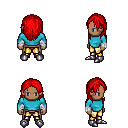
a pixel art fantasy rpg character, male body template, human, dark skin, teal long-sleeve shirt, gold greaves, red long hairstyle, white cloth bandages, metal boots, four views (front, back, left, right), 2x2 character sprite sheet, small pixel art, hard edges, no anti-aliasing